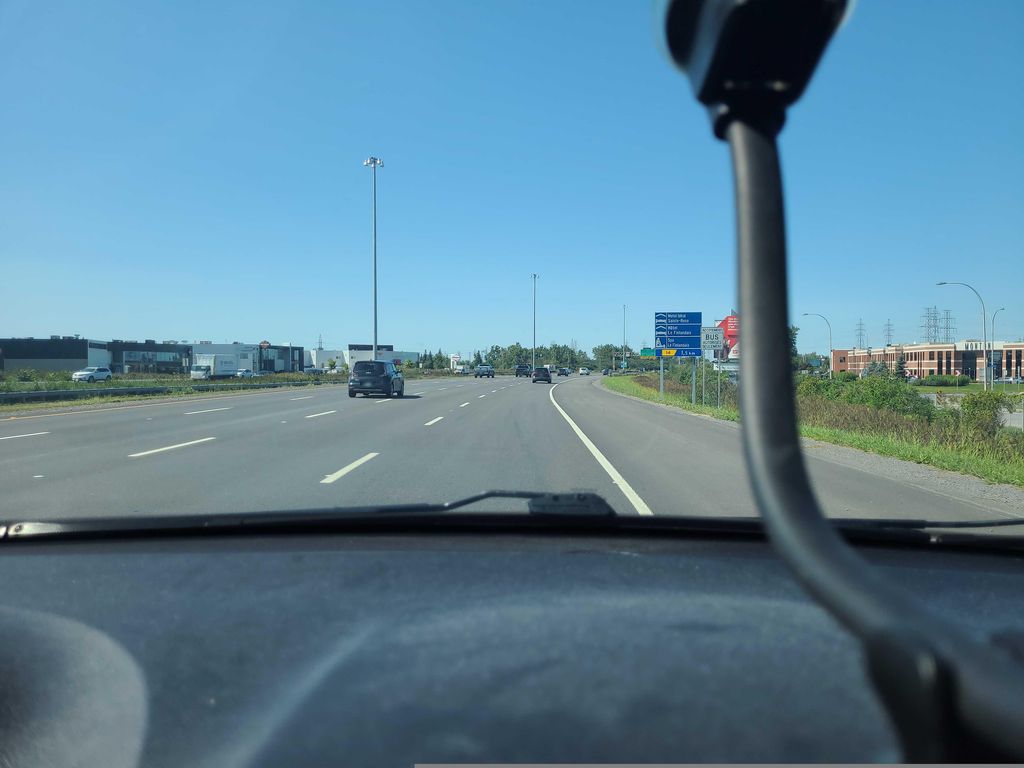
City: montreal